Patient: sex F, age 63
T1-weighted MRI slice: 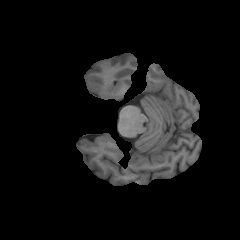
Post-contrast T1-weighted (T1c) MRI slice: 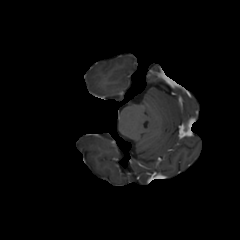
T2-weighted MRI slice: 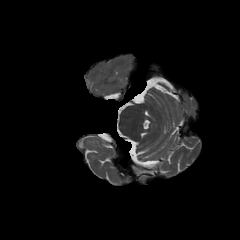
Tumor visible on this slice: no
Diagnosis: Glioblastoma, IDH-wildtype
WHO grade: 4